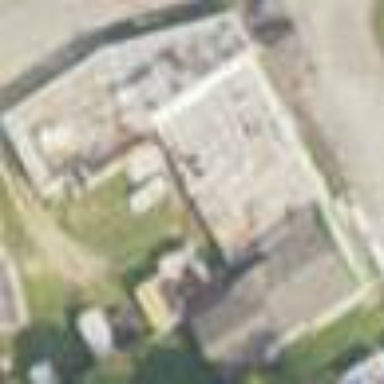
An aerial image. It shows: Commercial building.